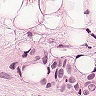
Metastatic tissue present: yes